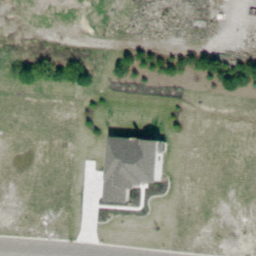
Label: residential